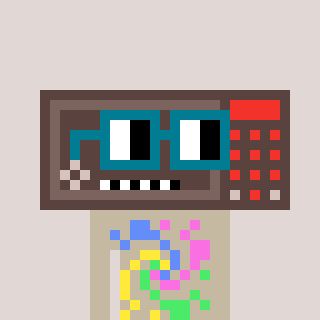
a pixel art character with square dark green glasses, a wallsafe-shaped head and a bege-colored body on a warm background